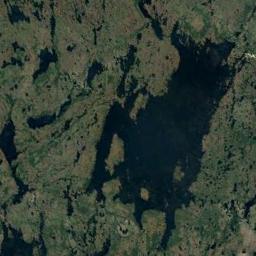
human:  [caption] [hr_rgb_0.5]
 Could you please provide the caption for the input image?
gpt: Some waters of different sizes are surrounded by wetlands .

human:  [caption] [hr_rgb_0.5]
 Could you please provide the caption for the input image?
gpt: The river surface in a wetland is covered with large green and brown mixed dense vegetation .

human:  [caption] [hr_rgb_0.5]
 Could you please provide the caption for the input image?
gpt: The wetland consists of dry and green plants and water .

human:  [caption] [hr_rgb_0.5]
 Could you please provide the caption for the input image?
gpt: This wetland has less than ten percent vegetation coverage .

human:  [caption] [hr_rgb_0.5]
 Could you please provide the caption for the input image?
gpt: There are many water areas and green plants on the wetland .